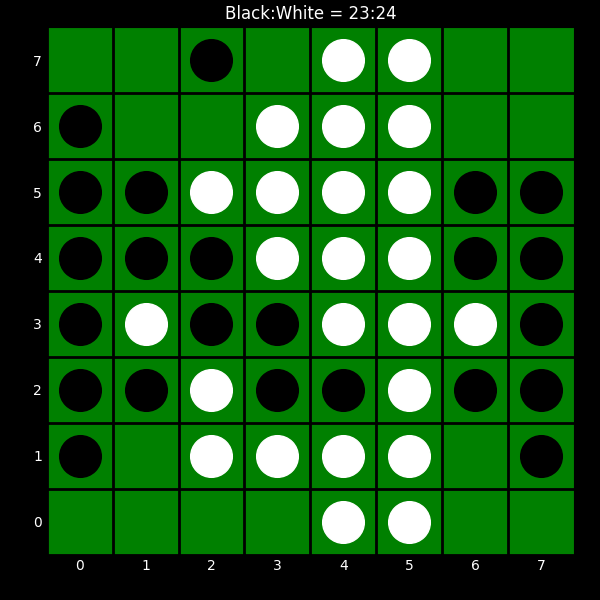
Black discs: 23
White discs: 24